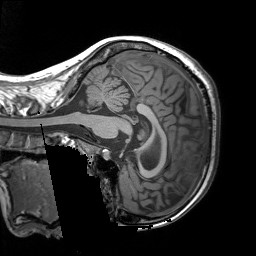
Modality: T1w
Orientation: sagittal
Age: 22
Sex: female
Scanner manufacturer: siemens
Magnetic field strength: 3 T
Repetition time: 1.9 s
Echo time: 0.00252 s